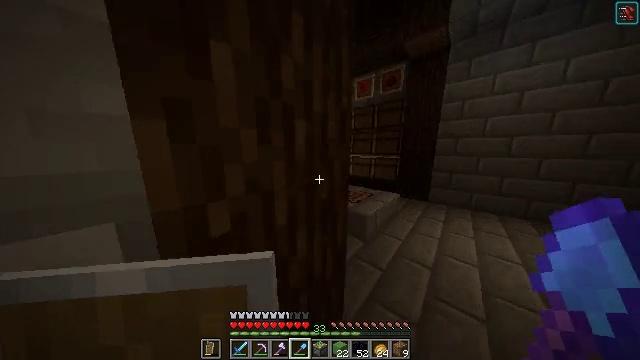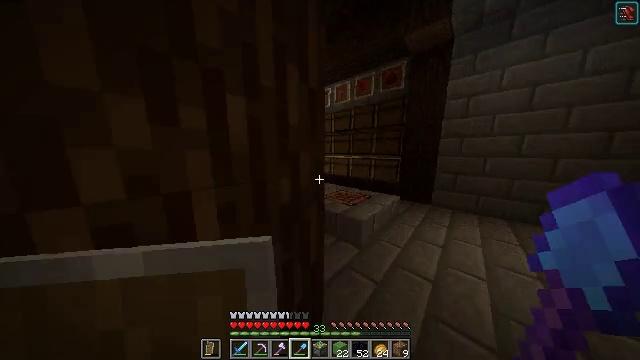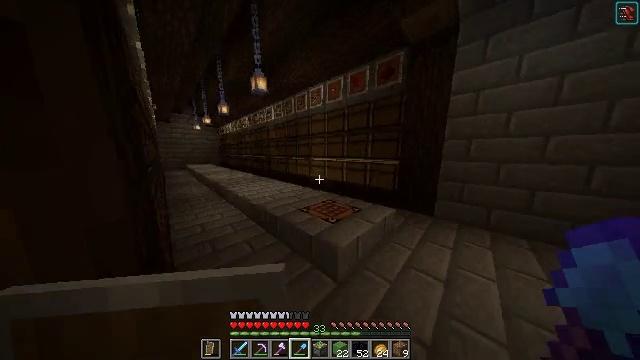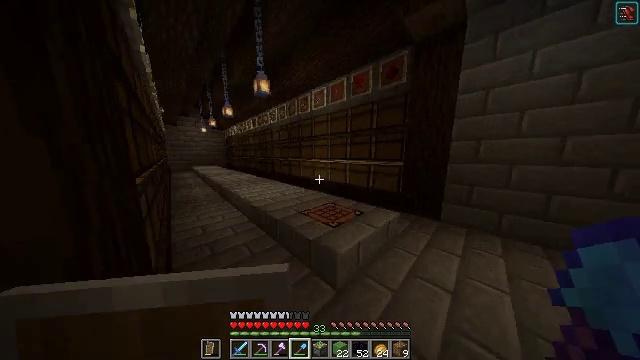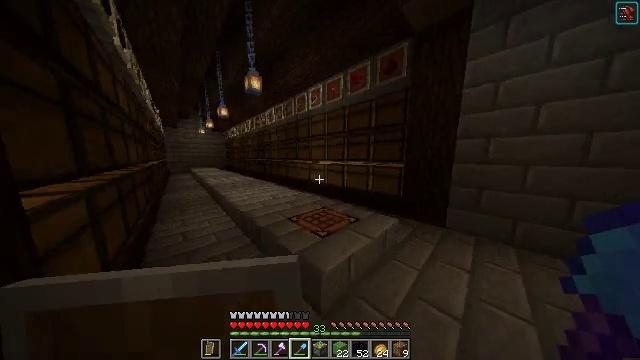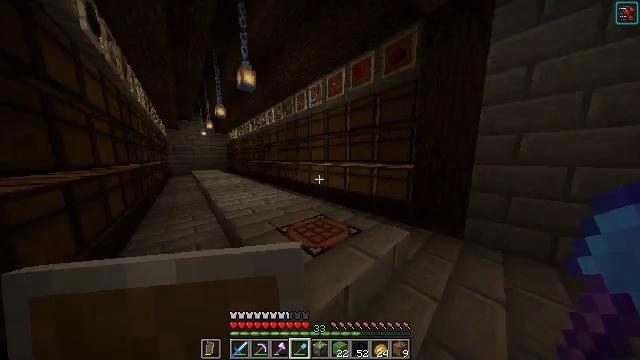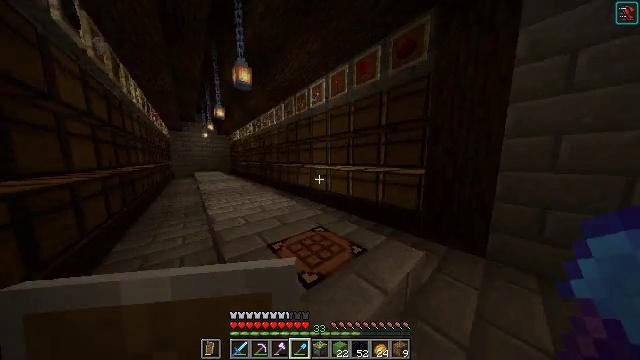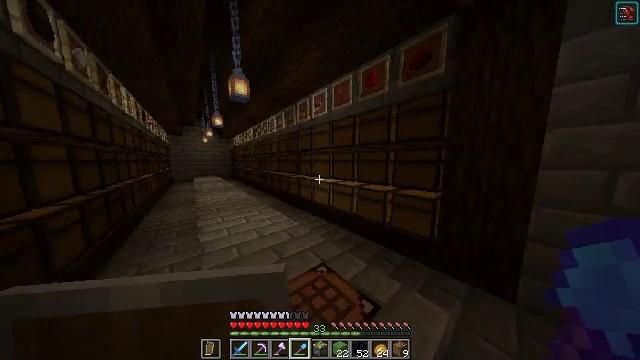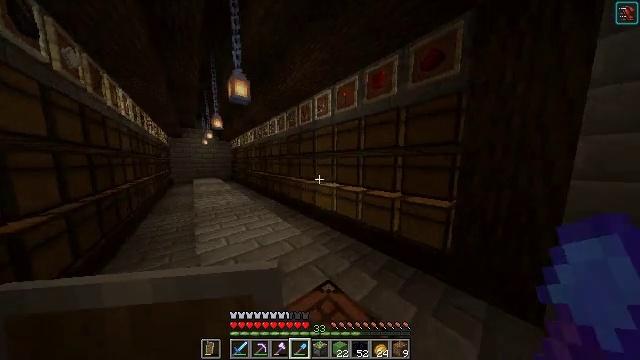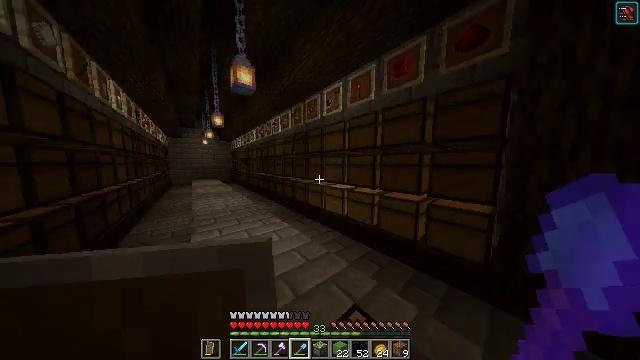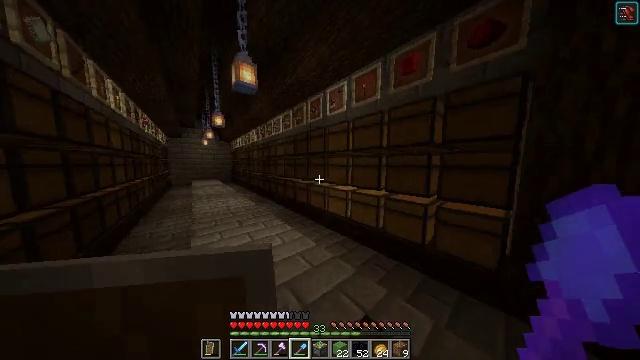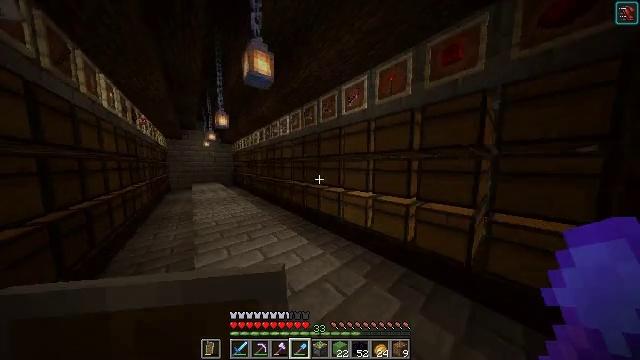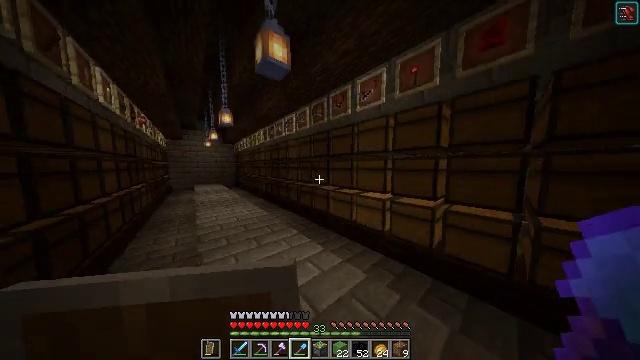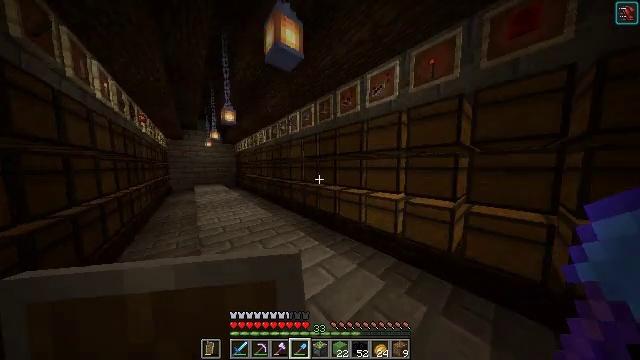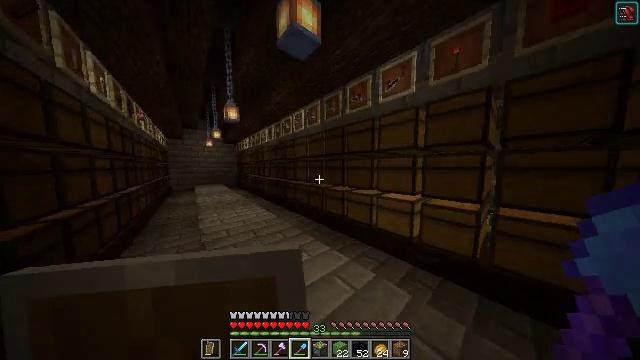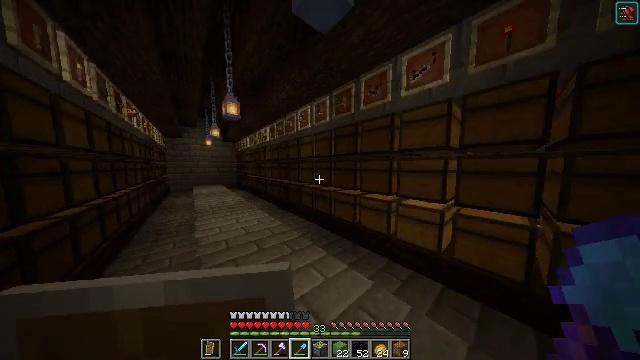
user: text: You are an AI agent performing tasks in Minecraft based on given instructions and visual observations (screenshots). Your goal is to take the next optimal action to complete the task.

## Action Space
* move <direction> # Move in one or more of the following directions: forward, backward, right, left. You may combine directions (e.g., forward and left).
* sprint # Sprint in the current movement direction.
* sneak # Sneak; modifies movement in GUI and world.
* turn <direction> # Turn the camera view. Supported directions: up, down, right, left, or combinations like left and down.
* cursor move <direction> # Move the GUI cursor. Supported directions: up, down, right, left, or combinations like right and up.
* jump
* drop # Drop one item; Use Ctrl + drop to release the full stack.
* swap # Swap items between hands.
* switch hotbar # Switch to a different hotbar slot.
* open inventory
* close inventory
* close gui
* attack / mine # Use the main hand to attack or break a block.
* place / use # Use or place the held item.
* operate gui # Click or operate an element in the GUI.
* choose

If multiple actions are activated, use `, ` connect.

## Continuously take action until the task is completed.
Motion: motion action
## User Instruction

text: Craft a sticky piston.
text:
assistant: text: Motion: move forward and move right, turn left
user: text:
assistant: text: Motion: move forward and move right, turn left
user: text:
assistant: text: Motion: move forward and move right, turn left
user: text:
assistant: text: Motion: move forward
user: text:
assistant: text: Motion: move forward, turn left
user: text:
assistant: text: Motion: move forward, turn left
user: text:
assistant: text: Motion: move forward and move left
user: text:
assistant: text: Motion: move forward and move left
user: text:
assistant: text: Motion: move forward and move left
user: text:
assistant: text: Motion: move forward and move left
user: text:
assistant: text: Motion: move forward and move left
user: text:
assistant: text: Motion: move forward and move left
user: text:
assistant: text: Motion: move forward and move left
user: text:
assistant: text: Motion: move forward and move left
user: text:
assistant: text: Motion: move forward
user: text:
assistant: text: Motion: move forward
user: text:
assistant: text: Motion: move forward and move left
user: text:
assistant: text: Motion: move forward and move left
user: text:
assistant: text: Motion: move forward and move left
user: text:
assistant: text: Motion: move forward and move left
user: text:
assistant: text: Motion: move forward and move left
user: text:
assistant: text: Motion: move forward and move left
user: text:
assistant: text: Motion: move forward and move left
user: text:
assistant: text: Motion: move forward and move left, turn right
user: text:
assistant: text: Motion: move forward and move left, turn right
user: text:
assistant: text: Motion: move forward and move left
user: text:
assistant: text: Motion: move forward and move left
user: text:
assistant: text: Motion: move forward and move left
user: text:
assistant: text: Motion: move forward and move left
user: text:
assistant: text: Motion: move forward and move left